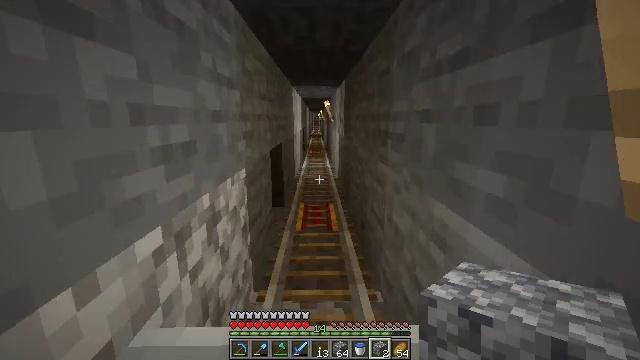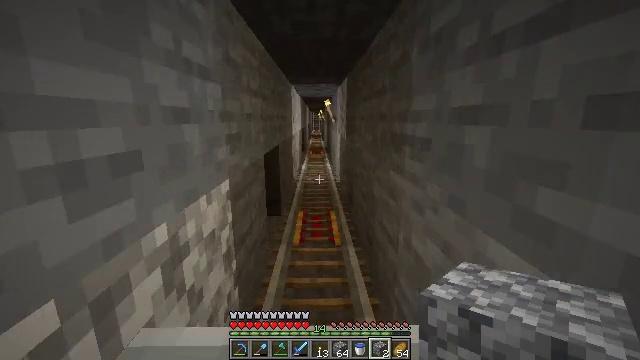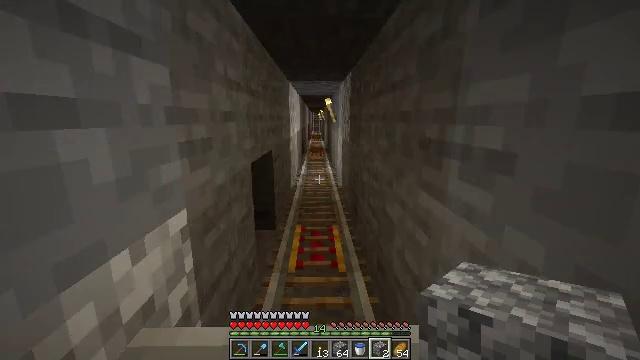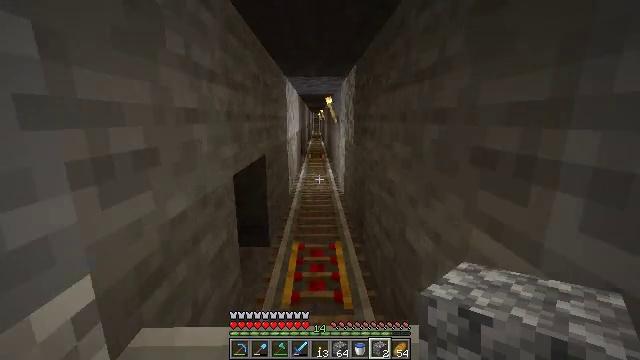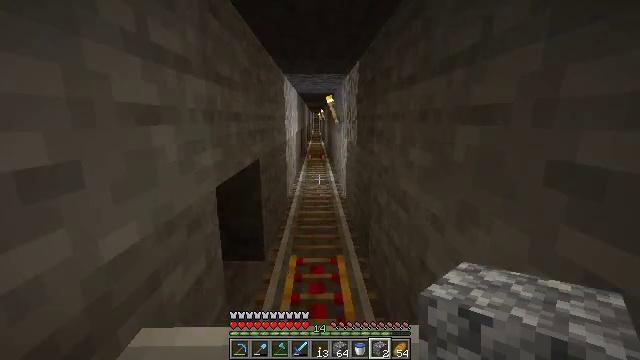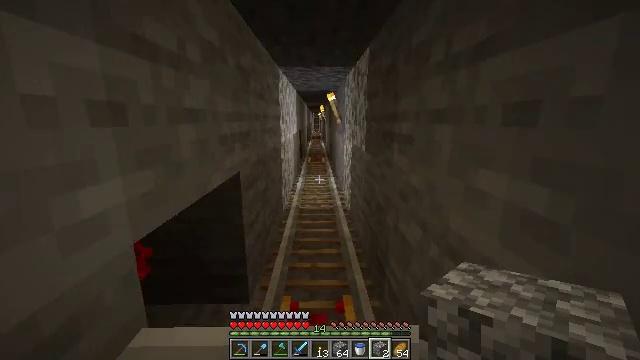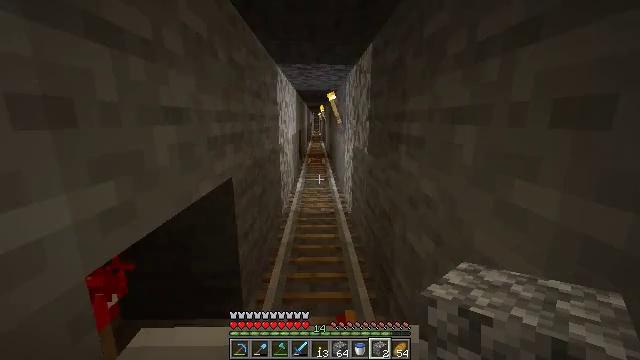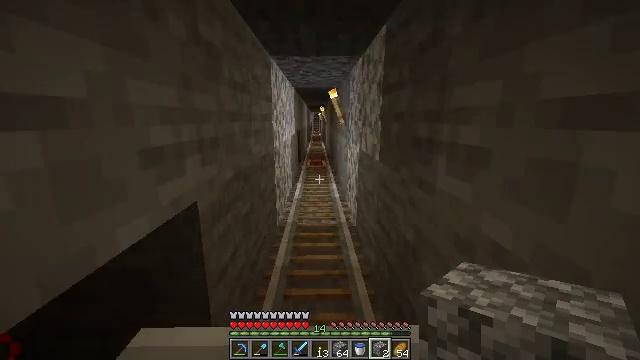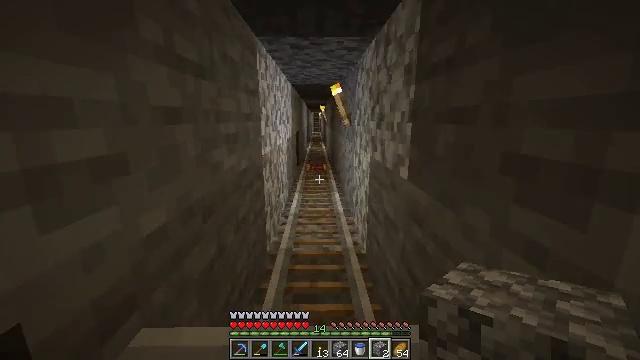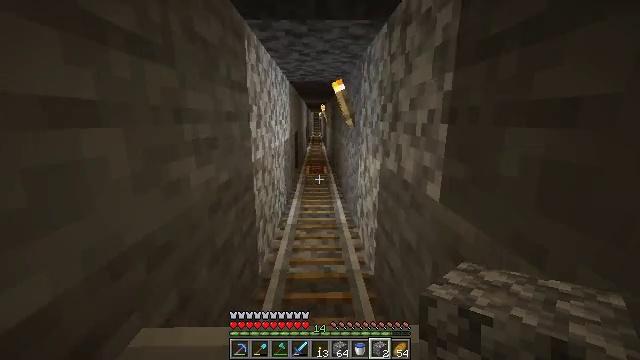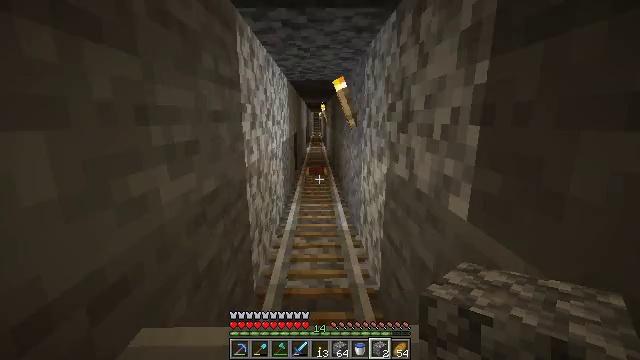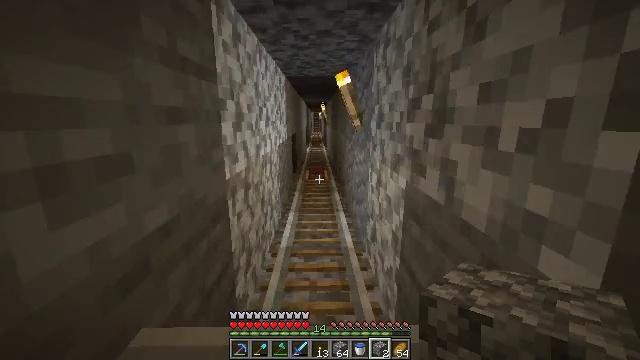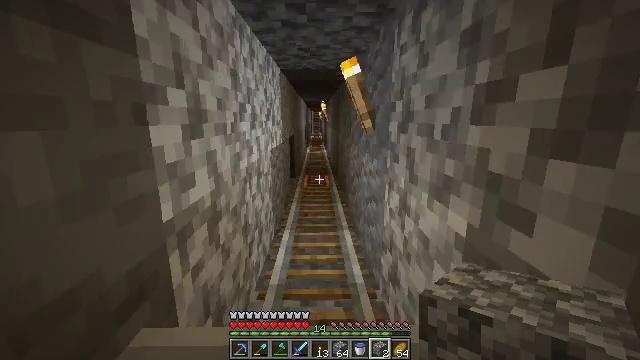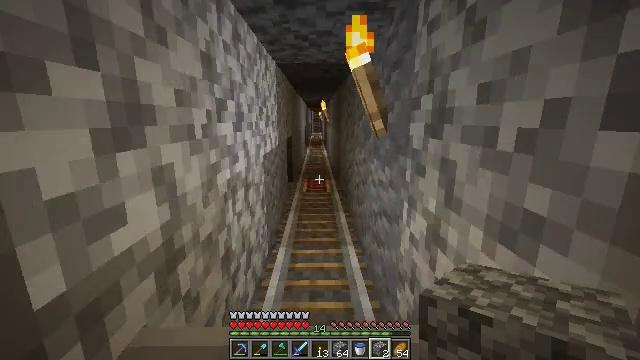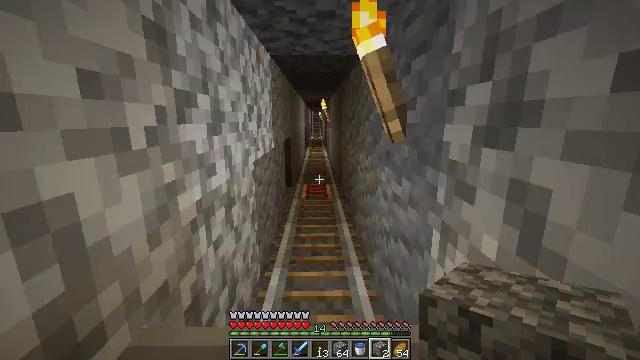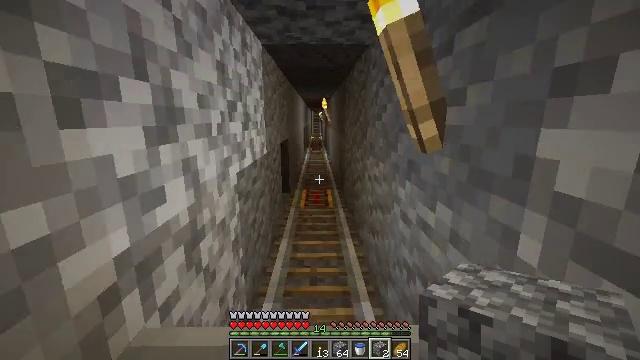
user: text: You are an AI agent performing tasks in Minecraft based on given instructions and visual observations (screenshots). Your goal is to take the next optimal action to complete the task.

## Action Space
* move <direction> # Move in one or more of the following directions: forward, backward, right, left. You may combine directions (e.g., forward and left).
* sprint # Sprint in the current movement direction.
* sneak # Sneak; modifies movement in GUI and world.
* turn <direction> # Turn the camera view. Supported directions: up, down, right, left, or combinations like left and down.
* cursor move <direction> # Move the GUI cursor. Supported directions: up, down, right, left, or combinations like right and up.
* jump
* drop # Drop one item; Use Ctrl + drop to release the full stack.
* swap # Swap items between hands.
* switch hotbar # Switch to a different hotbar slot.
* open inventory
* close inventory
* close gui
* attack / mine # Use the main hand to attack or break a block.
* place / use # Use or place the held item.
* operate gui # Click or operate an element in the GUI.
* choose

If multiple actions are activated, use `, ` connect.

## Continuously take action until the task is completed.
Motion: motion action
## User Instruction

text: Remove an iron nugget from the inventory.
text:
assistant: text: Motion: no_op
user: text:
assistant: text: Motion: no_op
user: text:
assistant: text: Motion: no_op
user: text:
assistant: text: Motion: no_op
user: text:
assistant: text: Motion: no_op
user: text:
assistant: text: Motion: no_op
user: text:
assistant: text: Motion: no_op
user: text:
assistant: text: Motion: no_op
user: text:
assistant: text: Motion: no_op
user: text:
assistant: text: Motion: no_op
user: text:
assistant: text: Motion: no_op
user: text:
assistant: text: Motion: no_op
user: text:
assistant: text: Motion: no_op
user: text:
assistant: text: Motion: no_op
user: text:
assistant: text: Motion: no_op
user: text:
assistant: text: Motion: no_op
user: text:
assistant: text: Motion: no_op
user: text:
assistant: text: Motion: no_op
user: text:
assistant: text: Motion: no_op
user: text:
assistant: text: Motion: no_op
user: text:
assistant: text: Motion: no_op
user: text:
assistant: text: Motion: no_op
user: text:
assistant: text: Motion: no_op
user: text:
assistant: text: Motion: no_op
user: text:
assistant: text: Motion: no_op
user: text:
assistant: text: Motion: no_op
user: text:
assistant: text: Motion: no_op
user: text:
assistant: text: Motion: no_op
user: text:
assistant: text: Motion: no_op
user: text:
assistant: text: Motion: no_op